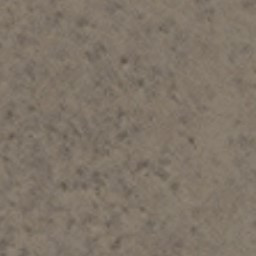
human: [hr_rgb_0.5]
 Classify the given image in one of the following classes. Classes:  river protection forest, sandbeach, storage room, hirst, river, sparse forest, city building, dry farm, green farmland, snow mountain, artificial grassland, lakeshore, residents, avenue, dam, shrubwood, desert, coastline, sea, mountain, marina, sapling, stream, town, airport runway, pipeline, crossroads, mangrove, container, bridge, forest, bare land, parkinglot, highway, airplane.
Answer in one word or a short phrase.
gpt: bare land